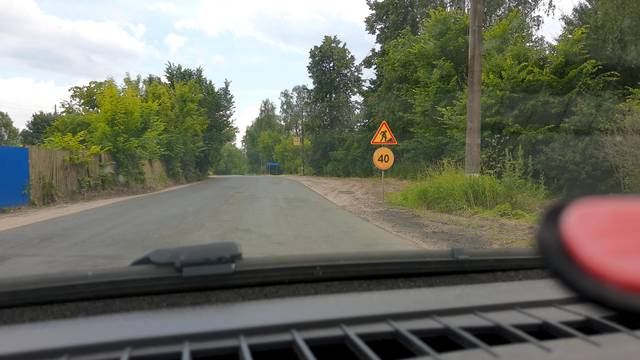
Region: Russia
Coordinates: 56.635, 43.477